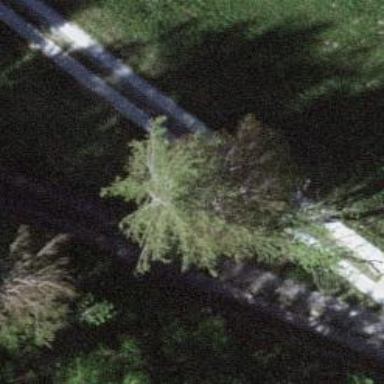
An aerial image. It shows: Bench.